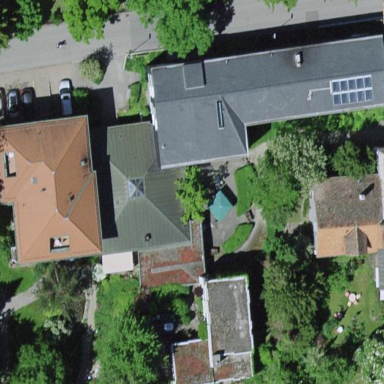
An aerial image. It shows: Nursing home.